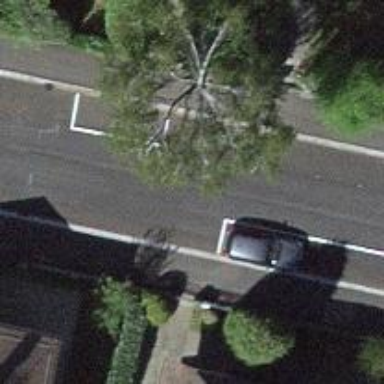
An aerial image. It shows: Residential road with asphalt surface. Both sides have sidewalks.